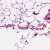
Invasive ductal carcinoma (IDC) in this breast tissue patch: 0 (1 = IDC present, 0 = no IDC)